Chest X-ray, AP view. Patient: 53 years old, sex M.
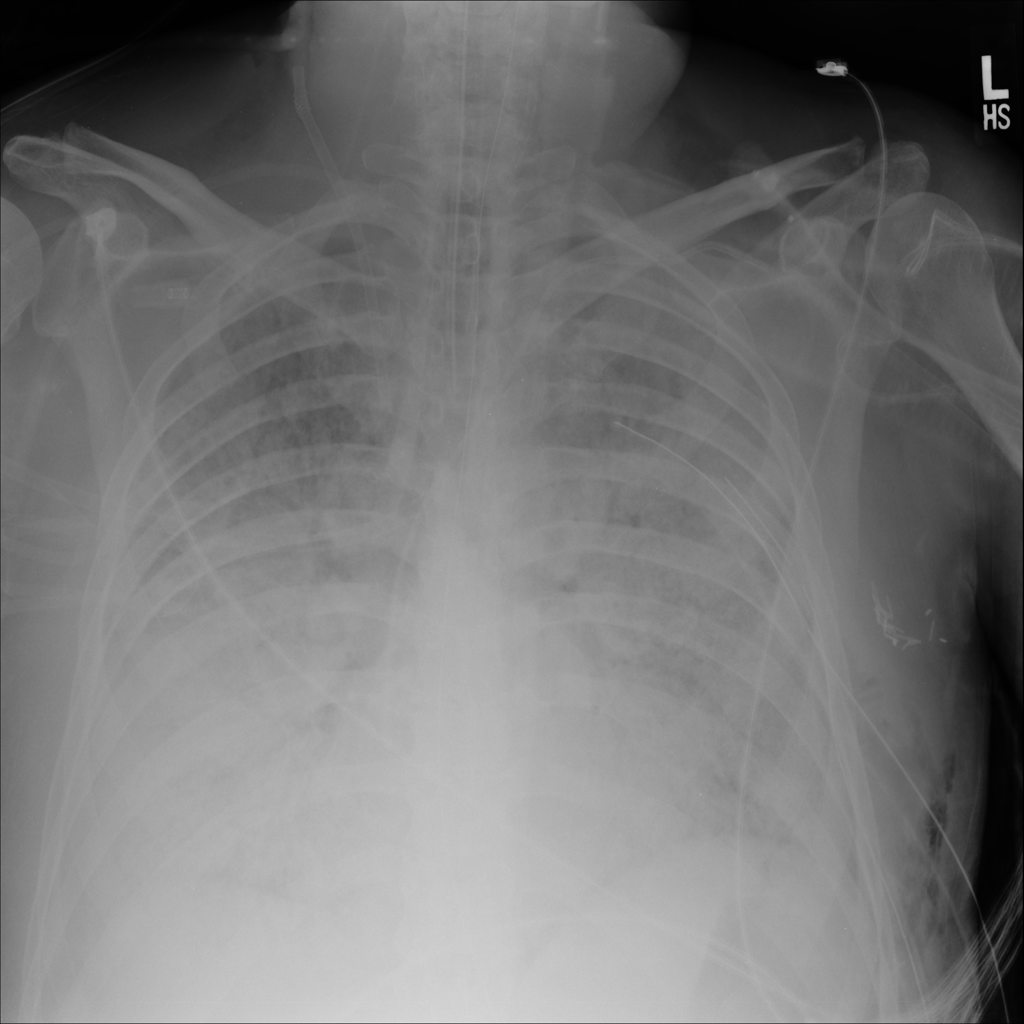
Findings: Consolidation